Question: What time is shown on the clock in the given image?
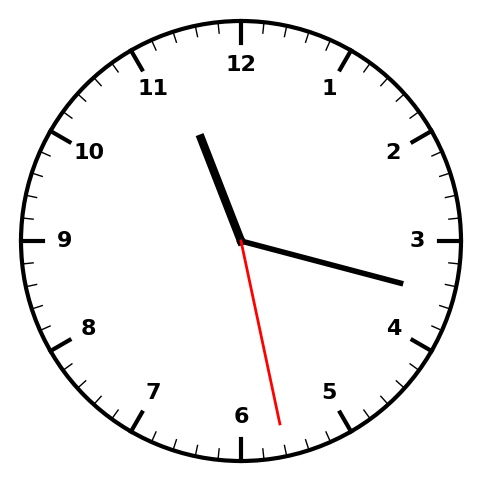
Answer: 11:17:28